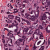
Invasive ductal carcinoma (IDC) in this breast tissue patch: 1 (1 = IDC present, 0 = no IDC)